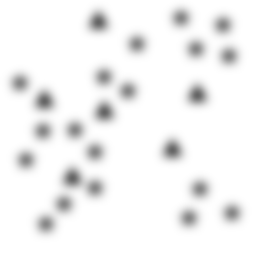
Squares: 0
Triangles: 6
Stars: 18
Total shapes: 24